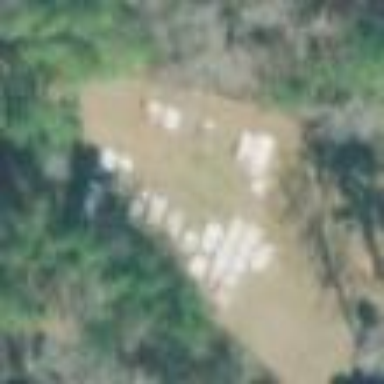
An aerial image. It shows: Graveyard.